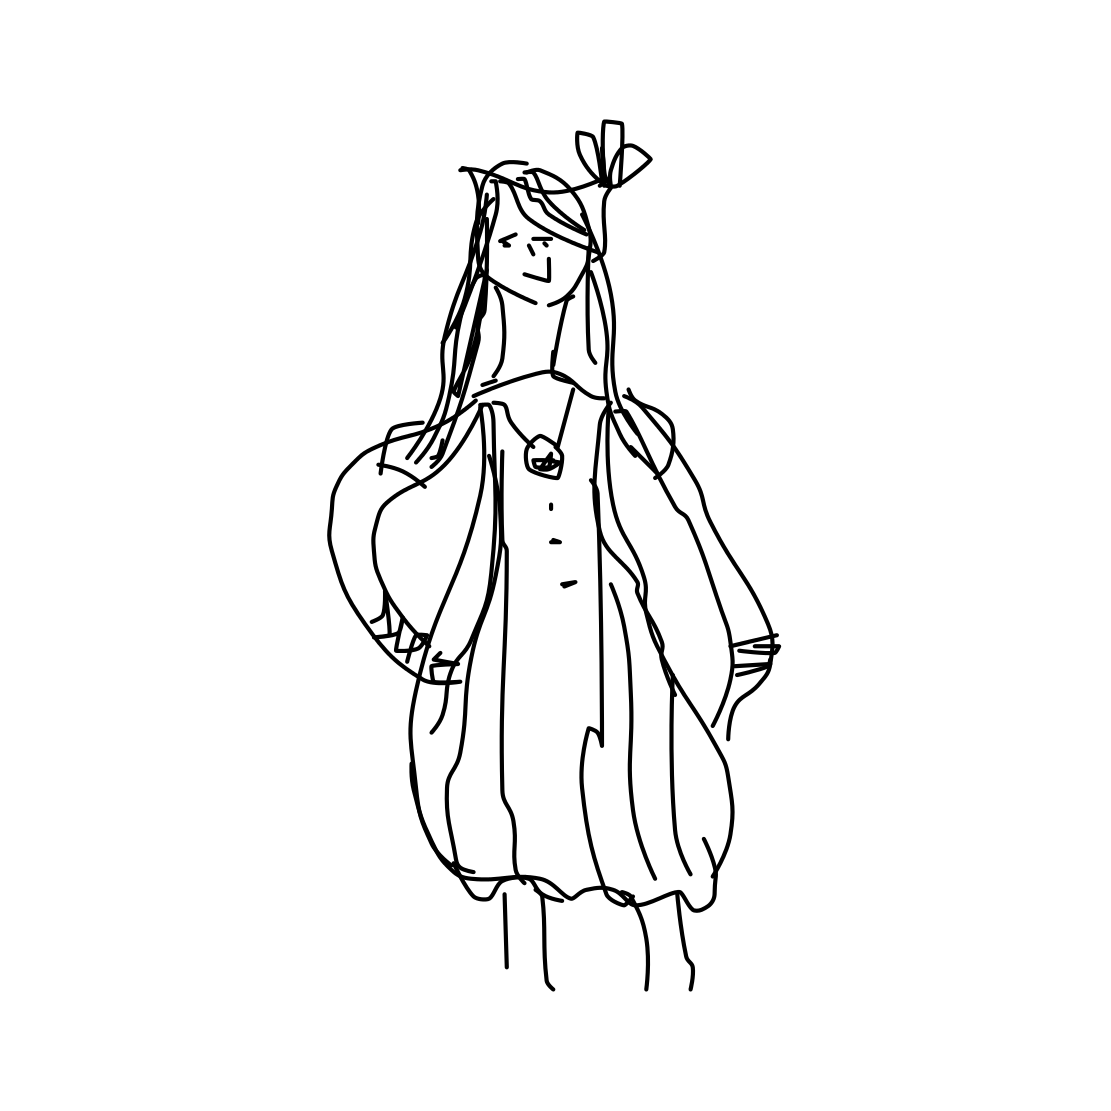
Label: angel